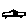
Label: car